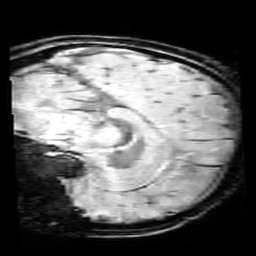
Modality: SWI
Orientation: sagittal
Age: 10
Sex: female
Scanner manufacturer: siemens
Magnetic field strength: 3 T
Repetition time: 0.027 s
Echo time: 0.02 s